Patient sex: M
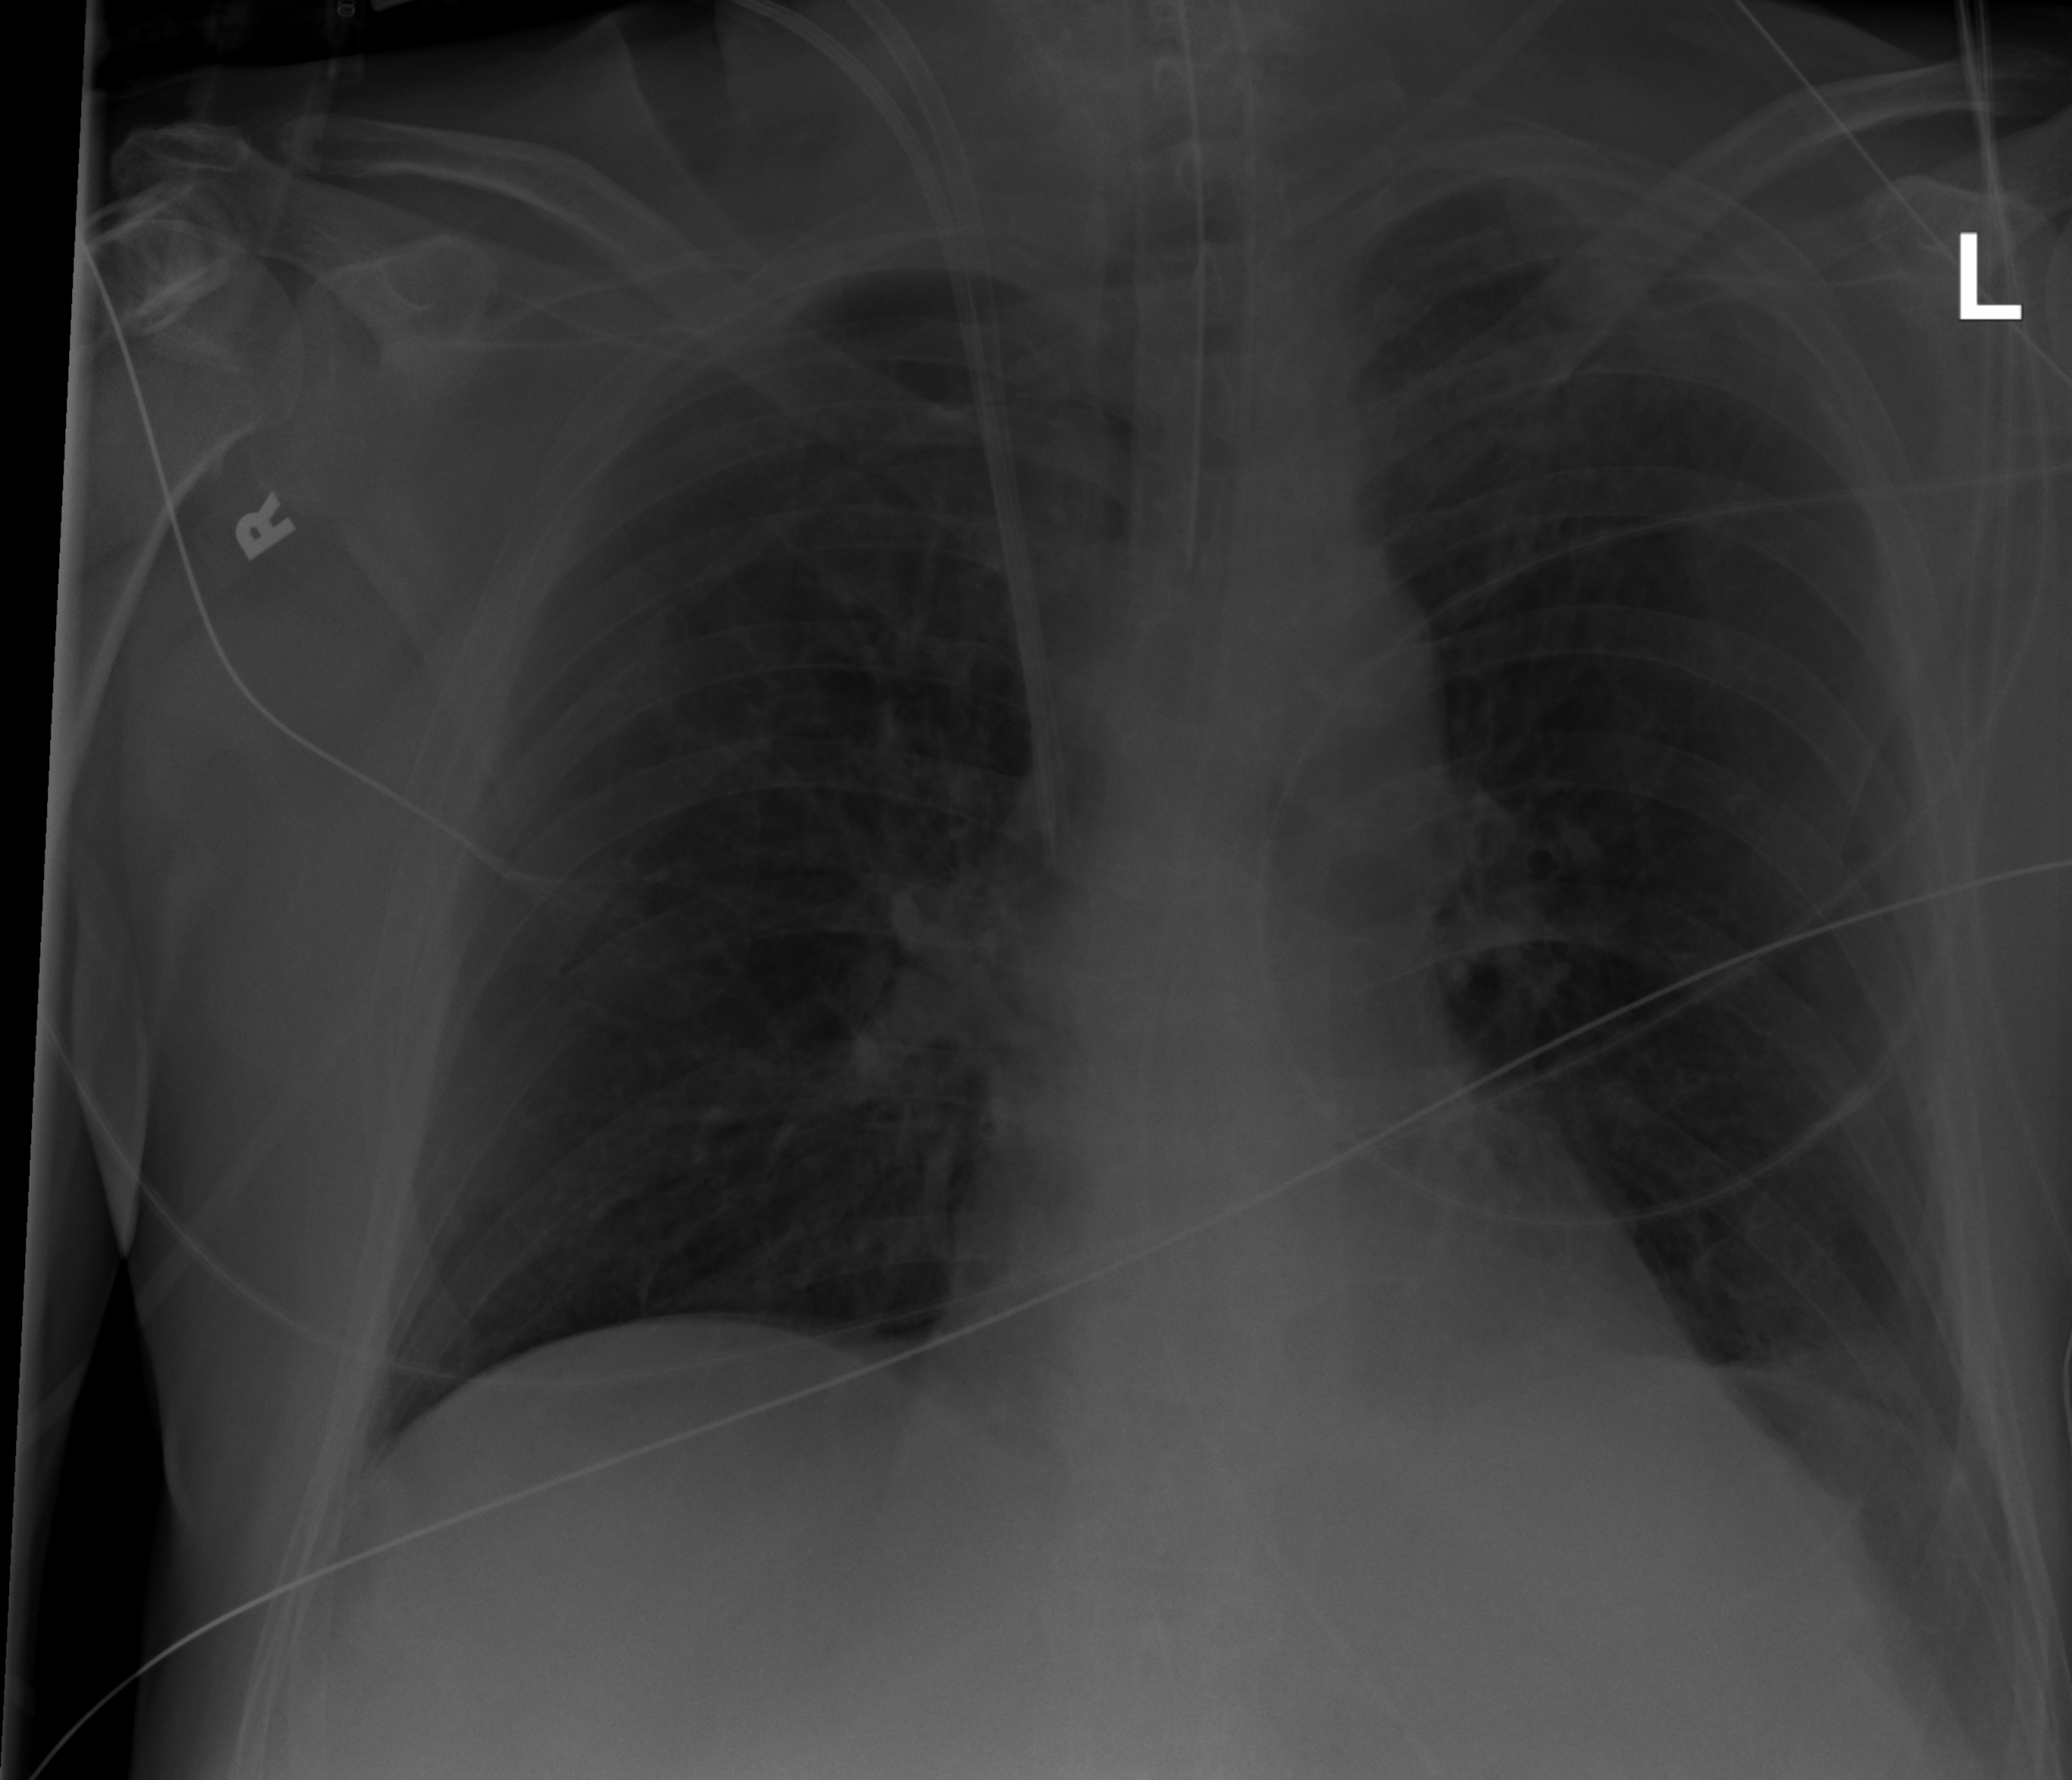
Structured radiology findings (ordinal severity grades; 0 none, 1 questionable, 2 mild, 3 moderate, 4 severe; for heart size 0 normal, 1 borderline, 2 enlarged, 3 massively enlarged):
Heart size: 0
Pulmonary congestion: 0
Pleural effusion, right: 0
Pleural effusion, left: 1
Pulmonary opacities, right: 0
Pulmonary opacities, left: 0
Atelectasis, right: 0
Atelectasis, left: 2